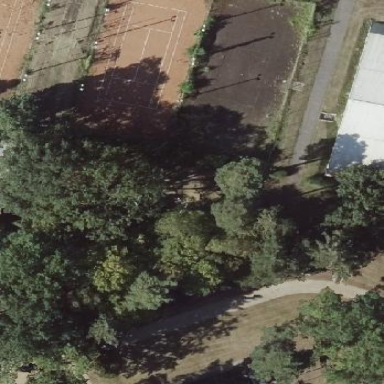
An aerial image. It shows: Tennis court in leisure pitch.